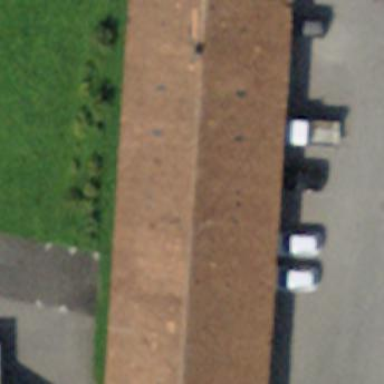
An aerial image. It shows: Warehouse.